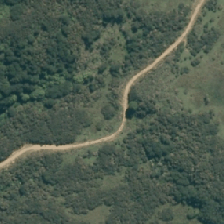
Land cover: grose_broom